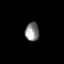
Tissue: prostate
Cell type: Fibroblasts
Senescence score: 0.8402
Nuclear area (px): 256
Mean DAPI intensity: 135.781